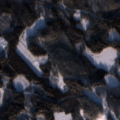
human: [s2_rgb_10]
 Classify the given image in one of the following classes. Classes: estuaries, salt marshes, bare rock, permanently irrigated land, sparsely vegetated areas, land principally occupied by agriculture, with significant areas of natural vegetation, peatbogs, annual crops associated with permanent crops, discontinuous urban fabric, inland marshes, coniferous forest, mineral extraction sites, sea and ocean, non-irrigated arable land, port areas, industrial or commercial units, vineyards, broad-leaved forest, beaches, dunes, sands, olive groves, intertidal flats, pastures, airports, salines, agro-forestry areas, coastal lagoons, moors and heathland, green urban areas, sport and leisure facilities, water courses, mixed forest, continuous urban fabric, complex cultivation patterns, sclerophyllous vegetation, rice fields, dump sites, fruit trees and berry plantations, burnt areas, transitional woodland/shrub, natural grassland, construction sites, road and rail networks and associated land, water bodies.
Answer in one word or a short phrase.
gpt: land principally occupied by agriculture, with significant areas of natural vegetation, coniferous forest, mixed forest, transitional woodland/shrub